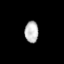
Tissue: lung
Cell type: Endothelial cells
Senescence score: 0.6043
Nuclear area (px): 288
Mean DAPI intensity: 186.854